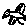
Label: bird